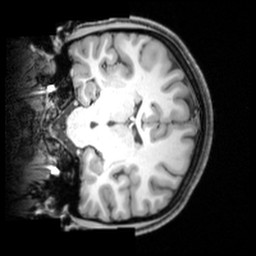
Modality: T1w
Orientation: coronal
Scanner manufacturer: siemens
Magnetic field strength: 3 T
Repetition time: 1.9 s
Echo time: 0.00397 s